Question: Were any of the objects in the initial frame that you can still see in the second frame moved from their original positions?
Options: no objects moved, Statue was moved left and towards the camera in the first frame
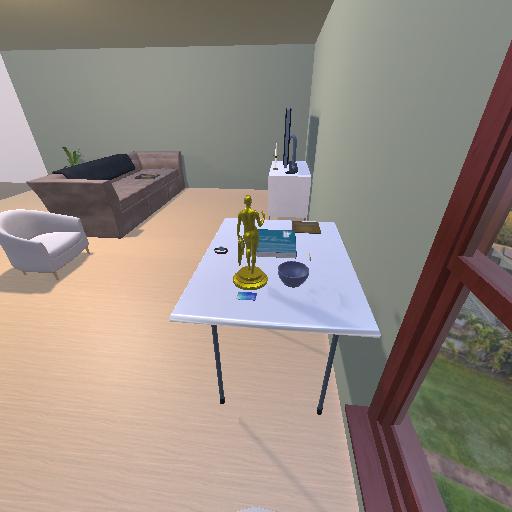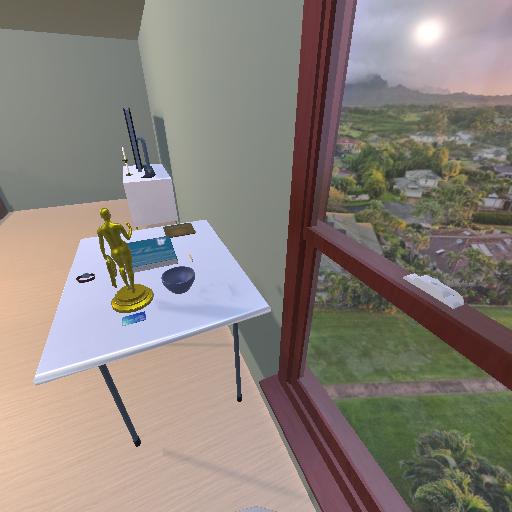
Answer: no objects moved